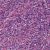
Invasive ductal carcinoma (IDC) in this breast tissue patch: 1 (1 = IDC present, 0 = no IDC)